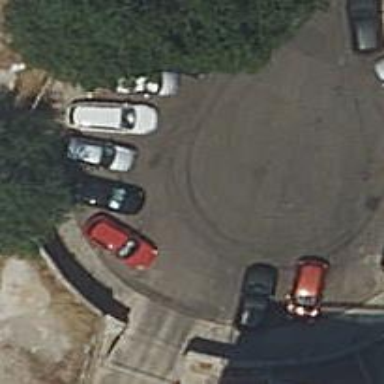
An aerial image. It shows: Turning circle on the road.